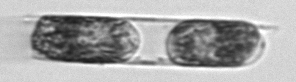
Label: Hemiaulus